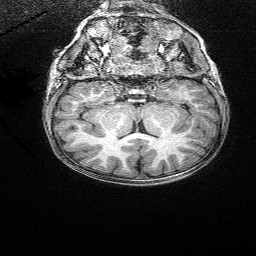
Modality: T1w
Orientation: sagittal